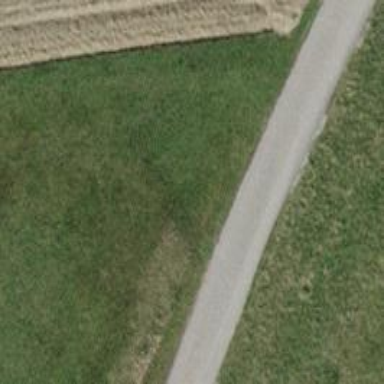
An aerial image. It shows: Track with grade 1 quality.